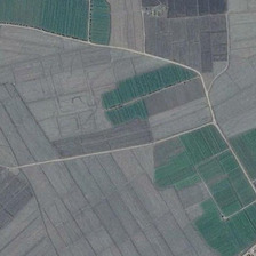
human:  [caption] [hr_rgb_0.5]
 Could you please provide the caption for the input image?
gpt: From malt to the ground.

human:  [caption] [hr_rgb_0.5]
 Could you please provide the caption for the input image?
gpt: There's an empty seat.

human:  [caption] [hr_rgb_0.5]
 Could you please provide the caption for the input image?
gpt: Spit out wort on the ground.

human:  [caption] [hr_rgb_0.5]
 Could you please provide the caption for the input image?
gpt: One place is empty.

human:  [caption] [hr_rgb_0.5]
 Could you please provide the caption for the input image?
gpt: on the ground from malt